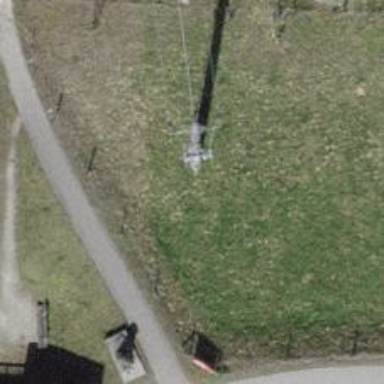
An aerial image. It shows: Power pole.